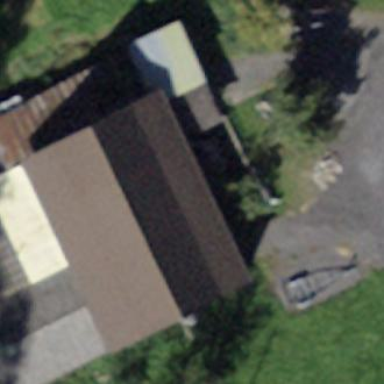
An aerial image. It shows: Building.